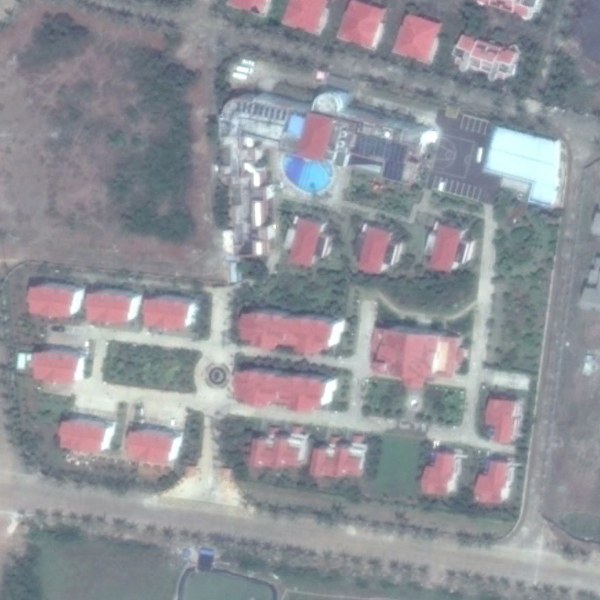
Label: Resort